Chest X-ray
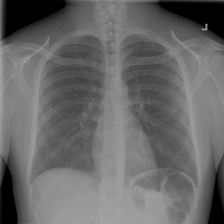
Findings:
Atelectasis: negative
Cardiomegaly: negative
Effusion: negative
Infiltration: negative
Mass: negative
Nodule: negative
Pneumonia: negative
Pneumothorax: negative
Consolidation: negative
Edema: negative
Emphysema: negative
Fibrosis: negative
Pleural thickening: negative
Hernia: negative